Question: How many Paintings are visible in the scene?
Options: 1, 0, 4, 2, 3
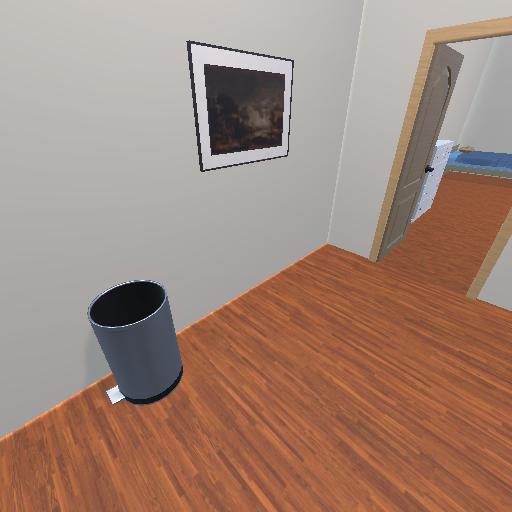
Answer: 1